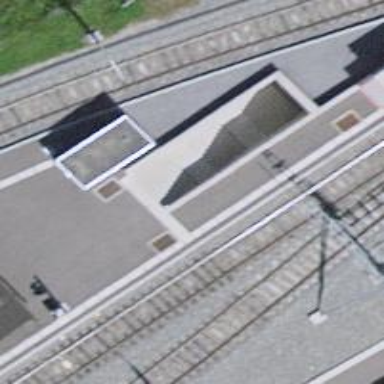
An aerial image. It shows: Set of concrete steps.